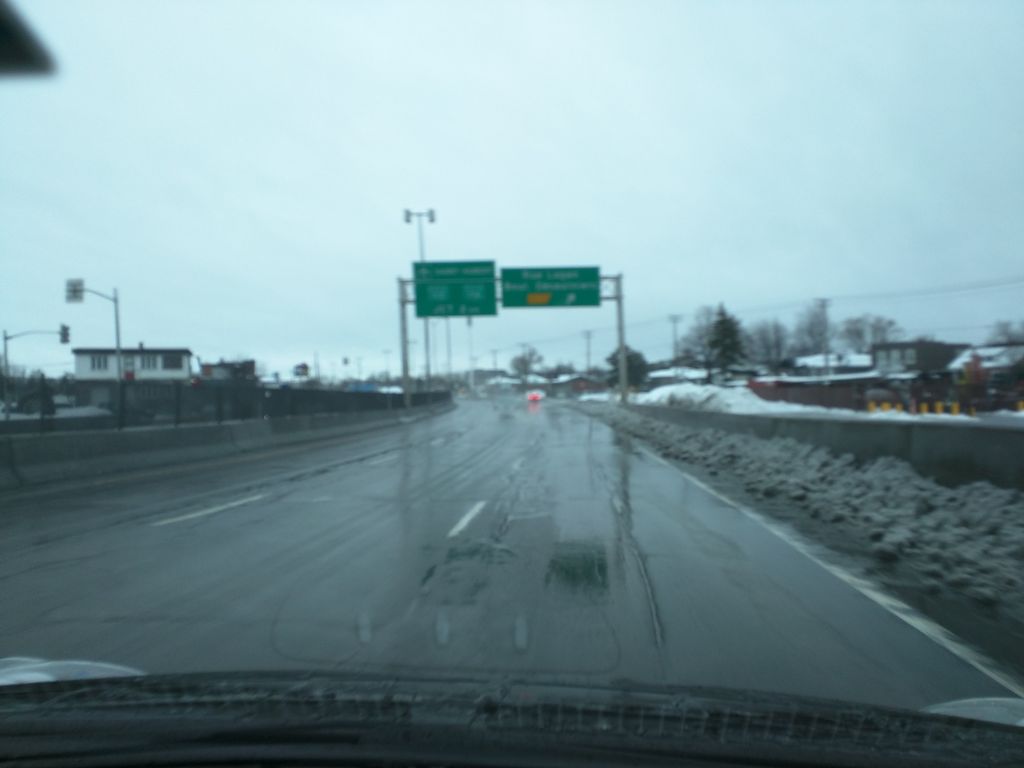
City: montreal